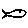
Label: fish